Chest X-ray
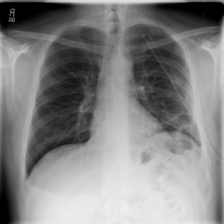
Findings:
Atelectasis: negative
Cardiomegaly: negative
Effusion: positive
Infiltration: negative
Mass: negative
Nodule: negative
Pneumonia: negative
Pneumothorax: negative
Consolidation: negative
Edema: negative
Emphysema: negative
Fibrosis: negative
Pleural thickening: negative
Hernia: negative